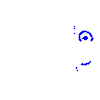
Particle: kaon